Question: I am using framework version 2.0 (Cannot use 4.0) and the following way of assigning an Event Handler to Dynamically Created Button does not work:
'''
deleteButton.Click += (object sender, EventArgs e) => DeleteAnswer(sender, e, toDelete);
'''
So after some search, I tried this way:
'''
deleteButton.Click += new System.EventHandler(DeleteAnswer(sender, e, toDelete));
'''
Then this way:
'''
deleteButton.Click += DeleteAnswer(sender, e, toDelete);
'''
---
This is a brief part of my code:
'''
public partial class Question : System.Web.UI.Page
{
protected void Page_Load(object sender, EventArgs e)
{
//Some Codes Here
if(//Some Condition)
{
Button deleteButton = new Button();
deleteButton.Click = //Event Handler Here
}
}
protected void DeleteAnswer(object sender, EventArgs e, String answer)
{
}
}
'''
What is the correct way to assign the Event Handler and also passing an argument?

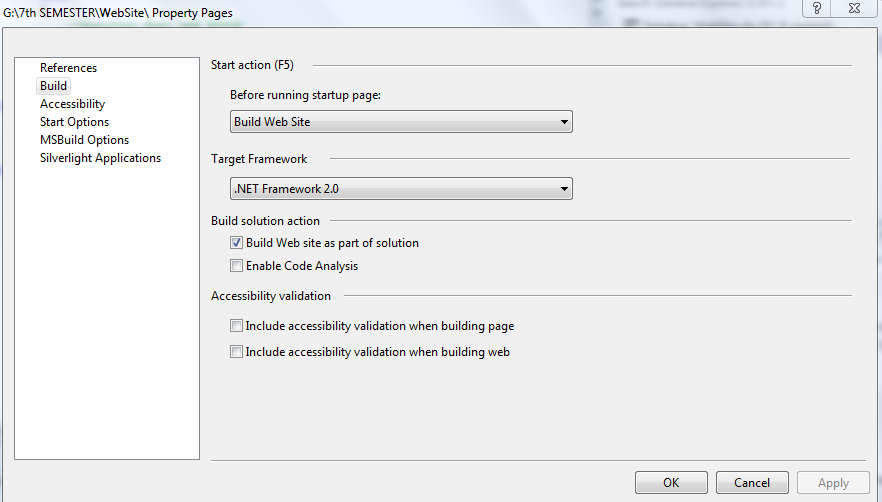
Answer: If you don't need the 'sender' or 'EventArgs' parameter, you can create a 'delegate' which calls your method.
'''
deleteButton.Click += delegate { DeleteAnswer(toDelete); };
protected void DeleteAnswer(string answer)
{
}
'''
otherwise add the signature
'''
deleteButton.Click += delegate(object s, EventArgs e) { DeleteAnswer(s, e, toDelete); };
protected void DeleteAnswer(object sender, EventArgs e, string answer)
{
}
'''